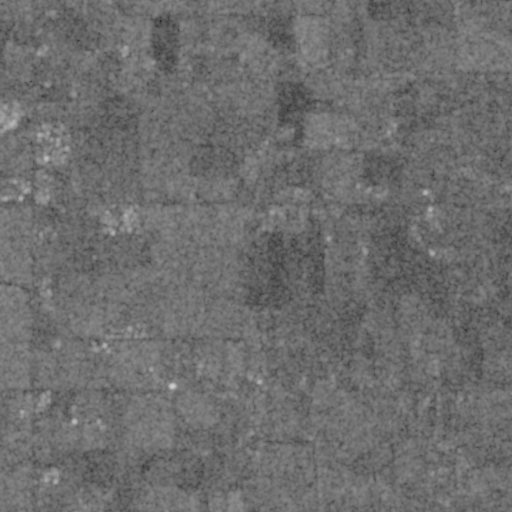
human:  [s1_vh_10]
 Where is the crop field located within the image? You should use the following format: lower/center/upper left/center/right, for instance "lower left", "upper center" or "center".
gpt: The crop field is located in the lower right of the image.
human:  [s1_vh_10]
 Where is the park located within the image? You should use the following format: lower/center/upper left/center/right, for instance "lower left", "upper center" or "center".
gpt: The park is located in the upper left of the image.
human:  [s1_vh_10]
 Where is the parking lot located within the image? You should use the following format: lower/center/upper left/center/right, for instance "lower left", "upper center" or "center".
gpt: There is no parking lot in the image.

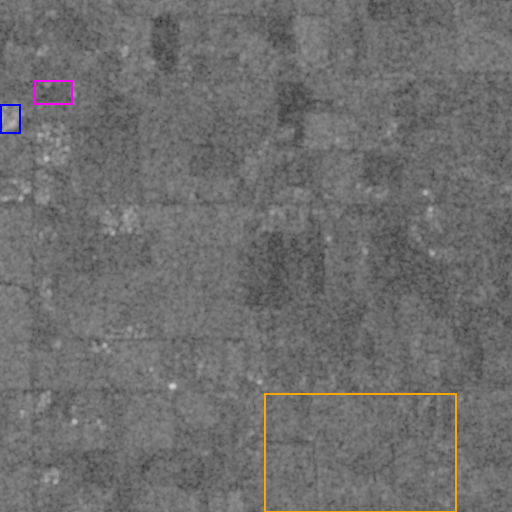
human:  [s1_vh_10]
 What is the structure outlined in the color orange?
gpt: The structure outlined in orange is a crop field.
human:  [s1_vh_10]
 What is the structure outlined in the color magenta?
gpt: The structure outlined in magenta is a park.
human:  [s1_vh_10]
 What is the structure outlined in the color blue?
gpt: The structure outlined in blue is a building.
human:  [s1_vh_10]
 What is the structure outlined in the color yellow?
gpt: There is no yellow outline.